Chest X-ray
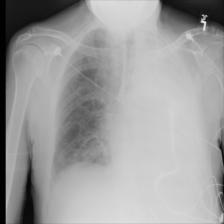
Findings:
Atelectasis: positive
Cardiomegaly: negative
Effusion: positive
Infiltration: negative
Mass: negative
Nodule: negative
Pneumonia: negative
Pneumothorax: negative
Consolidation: negative
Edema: negative
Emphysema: negative
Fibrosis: negative
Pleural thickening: negative
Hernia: negative